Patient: sex F, age 82
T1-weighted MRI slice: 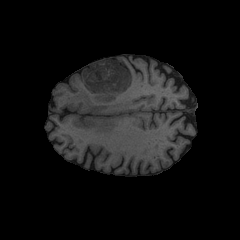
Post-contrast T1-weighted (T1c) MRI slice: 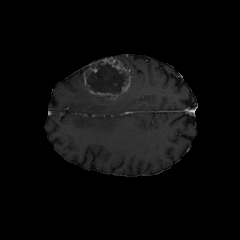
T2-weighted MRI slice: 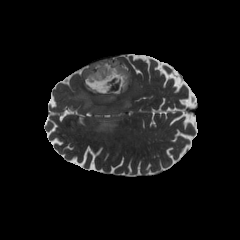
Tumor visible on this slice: yes
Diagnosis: Glioblastoma, IDH-wildtype
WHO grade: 4